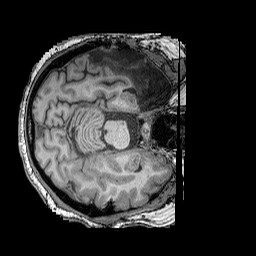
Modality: T1w
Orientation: axial
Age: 40
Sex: male
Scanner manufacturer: siemens
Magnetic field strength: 3 T
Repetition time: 2.25 s
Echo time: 0.00411 s